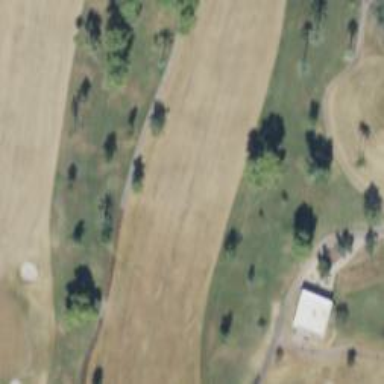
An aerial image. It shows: Golf hole.